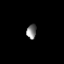
Tissue: prostate
Cell type: Epithelial cells
Senescence score: 0.1916
Nuclear area (px): 139
Mean DAPI intensity: 129.345